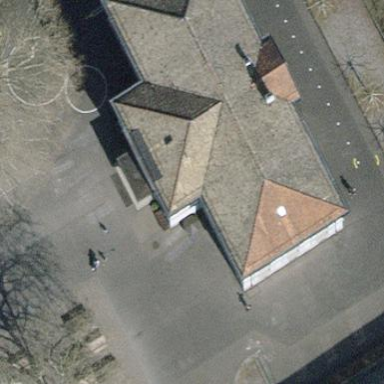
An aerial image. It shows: School.